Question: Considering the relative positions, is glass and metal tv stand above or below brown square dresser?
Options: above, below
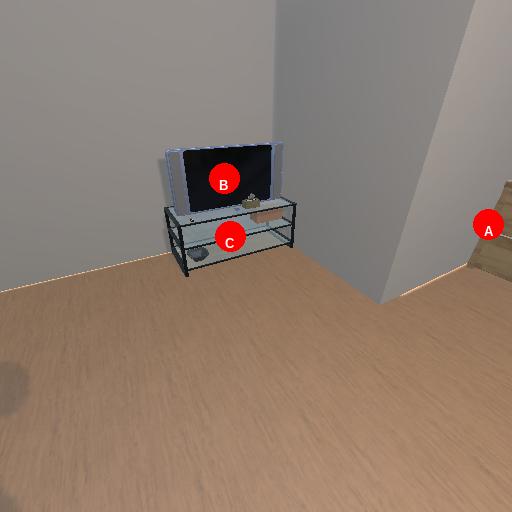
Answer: above